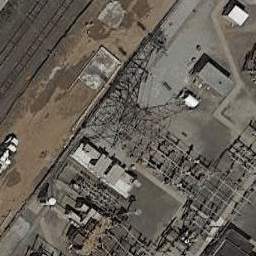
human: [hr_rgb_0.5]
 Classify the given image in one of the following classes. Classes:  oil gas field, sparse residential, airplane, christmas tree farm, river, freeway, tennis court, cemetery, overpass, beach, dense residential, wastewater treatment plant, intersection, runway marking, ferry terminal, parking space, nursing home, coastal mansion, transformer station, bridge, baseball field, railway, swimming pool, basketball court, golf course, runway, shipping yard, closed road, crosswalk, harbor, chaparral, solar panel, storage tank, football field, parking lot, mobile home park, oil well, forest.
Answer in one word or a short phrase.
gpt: transformer station